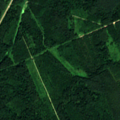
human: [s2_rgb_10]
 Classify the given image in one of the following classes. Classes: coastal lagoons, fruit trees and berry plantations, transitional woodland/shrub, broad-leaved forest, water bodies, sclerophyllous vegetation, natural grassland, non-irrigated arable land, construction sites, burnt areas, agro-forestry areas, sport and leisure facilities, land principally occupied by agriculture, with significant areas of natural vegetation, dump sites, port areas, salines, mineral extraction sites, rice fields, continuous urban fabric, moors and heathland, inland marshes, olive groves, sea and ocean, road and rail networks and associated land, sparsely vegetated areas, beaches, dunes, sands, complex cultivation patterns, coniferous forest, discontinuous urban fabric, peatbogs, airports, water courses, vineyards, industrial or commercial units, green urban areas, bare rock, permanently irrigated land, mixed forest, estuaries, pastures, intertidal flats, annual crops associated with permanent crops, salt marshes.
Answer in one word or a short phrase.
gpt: coniferous forest, mixed forest, peatbogs